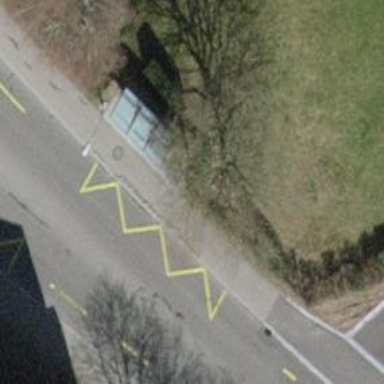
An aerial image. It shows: Bus stop with platform for public transport.